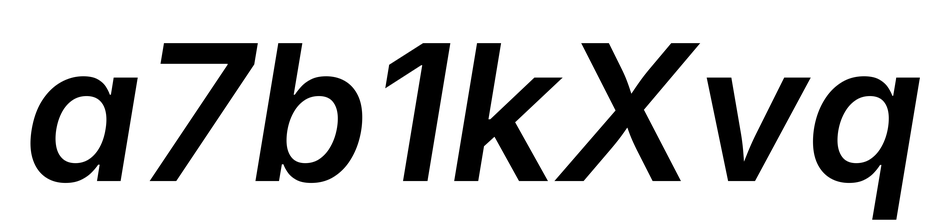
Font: Inter-Italic_SemiBold_Italic